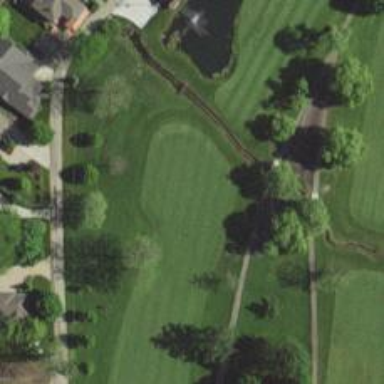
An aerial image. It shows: Golf hole.